RGB frame:
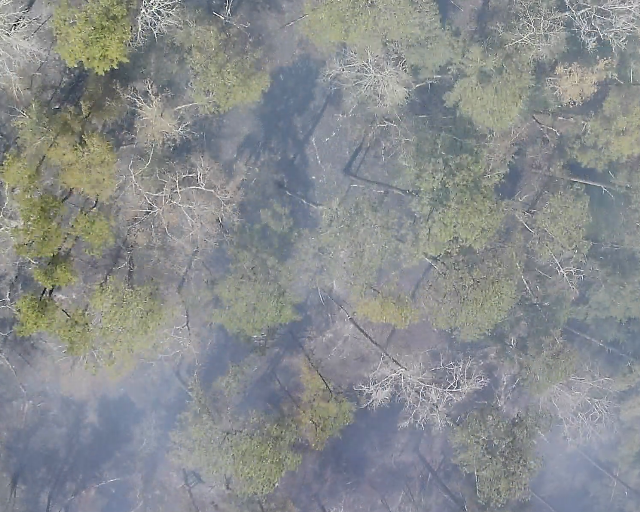
Thermal frame:
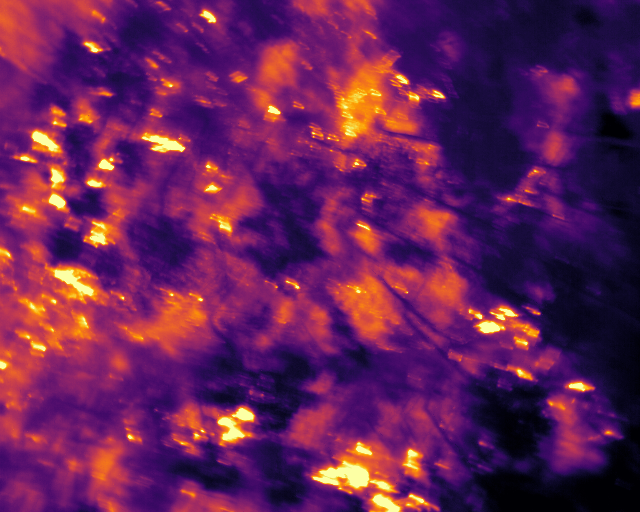
Captured: 2026-02-26 03:43:04
Pixels at or above 80 °C: 1343 (fraction of frame: 0.004099)